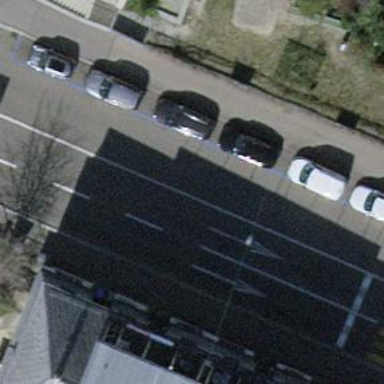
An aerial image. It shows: Parking lane designated for parking.